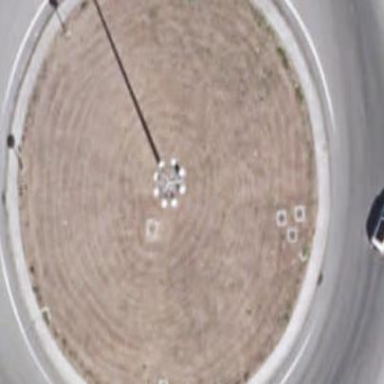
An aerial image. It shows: Roundabout on trunk highway.